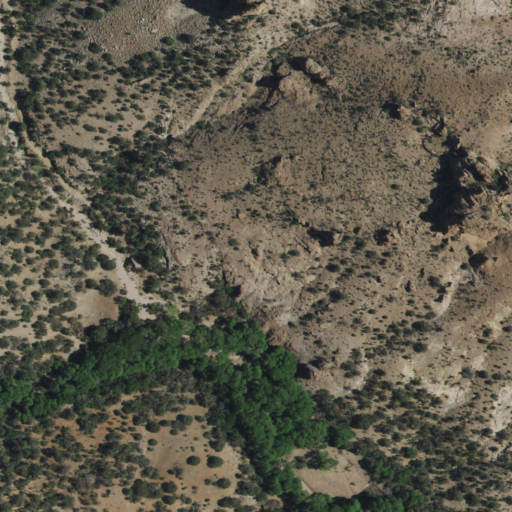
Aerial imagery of valley in New Mexico named Dumm Canyon containing shrub, evergreen forest, woody wetlands, and grassland